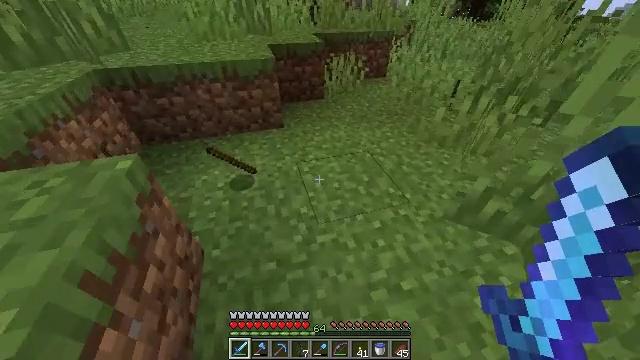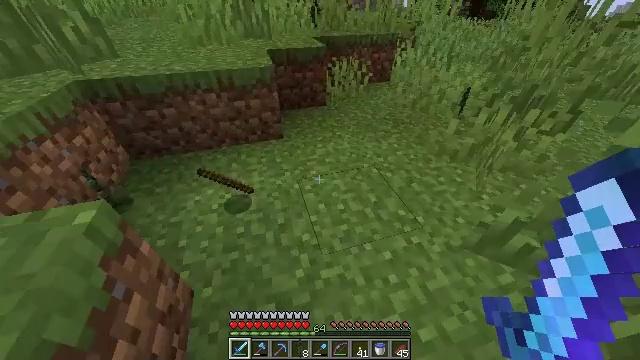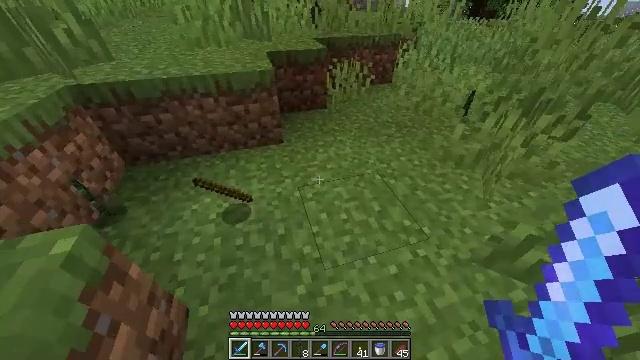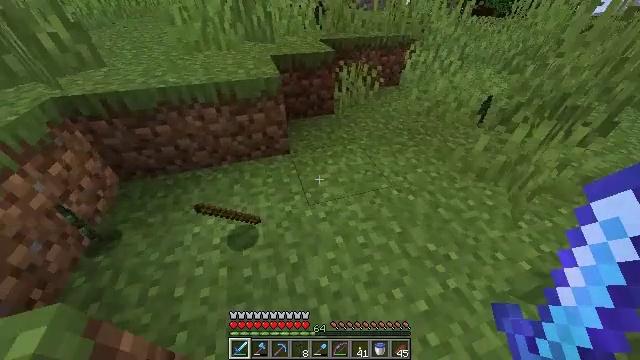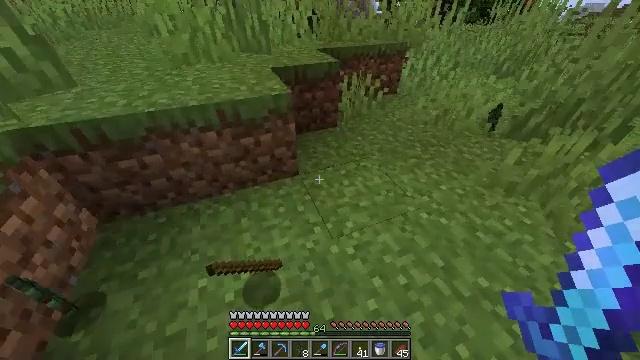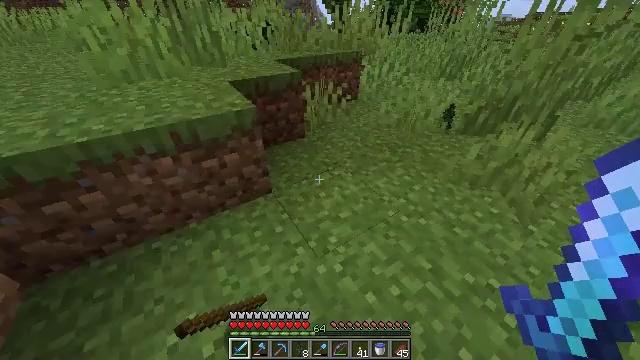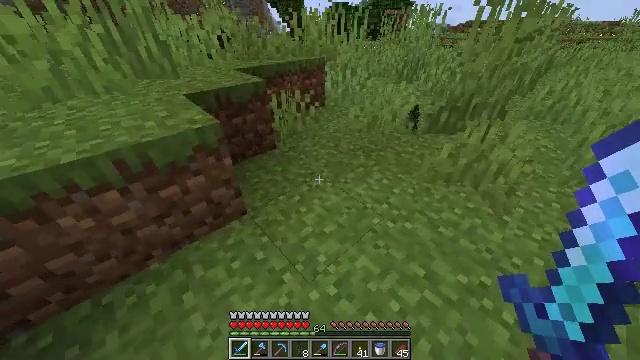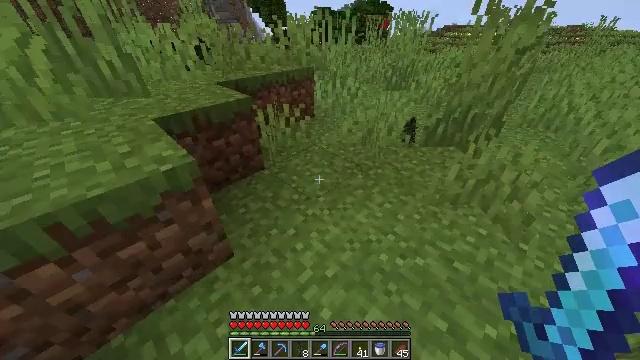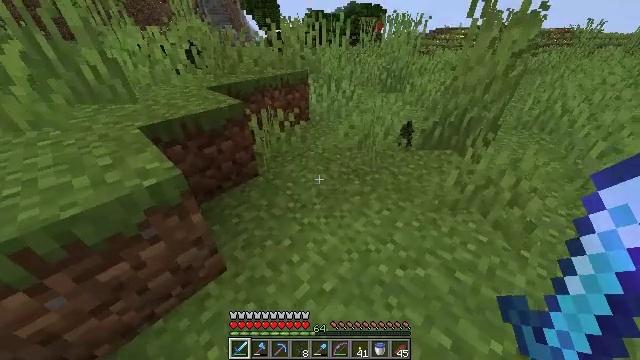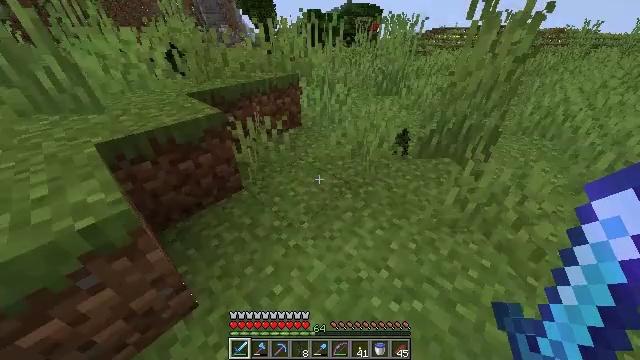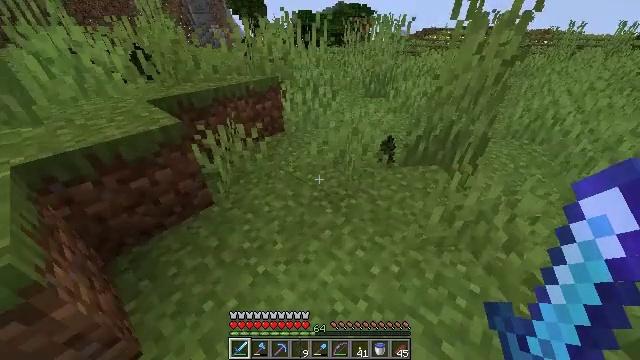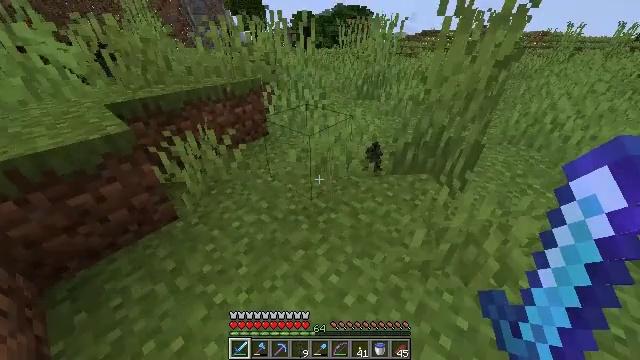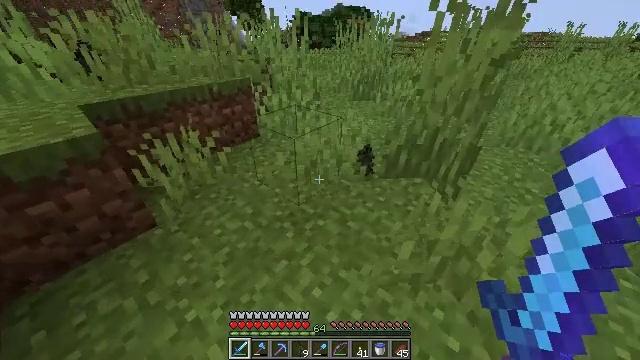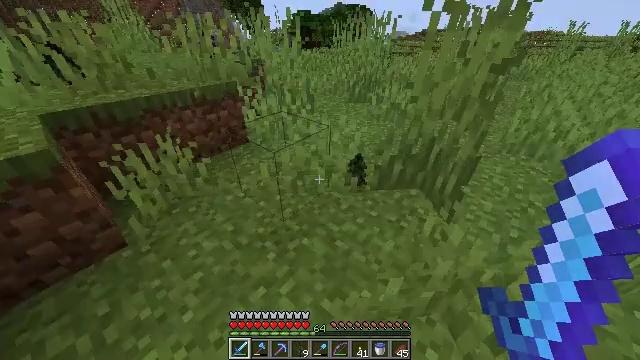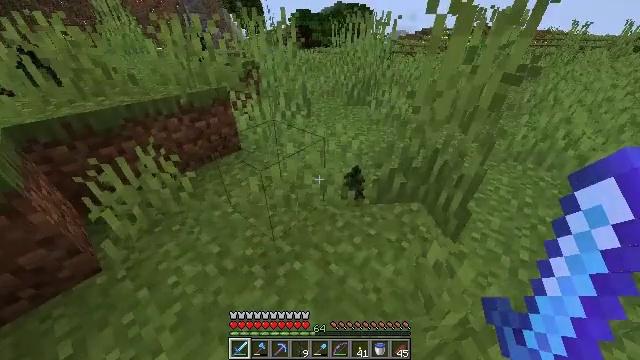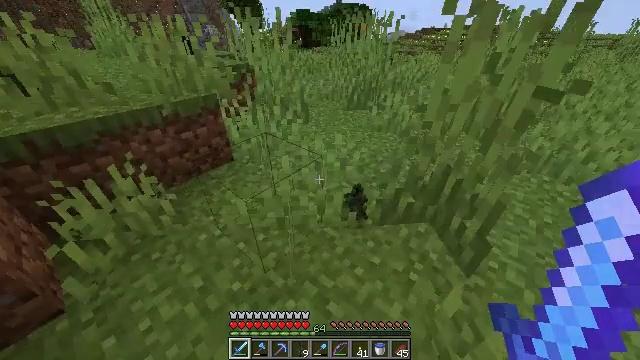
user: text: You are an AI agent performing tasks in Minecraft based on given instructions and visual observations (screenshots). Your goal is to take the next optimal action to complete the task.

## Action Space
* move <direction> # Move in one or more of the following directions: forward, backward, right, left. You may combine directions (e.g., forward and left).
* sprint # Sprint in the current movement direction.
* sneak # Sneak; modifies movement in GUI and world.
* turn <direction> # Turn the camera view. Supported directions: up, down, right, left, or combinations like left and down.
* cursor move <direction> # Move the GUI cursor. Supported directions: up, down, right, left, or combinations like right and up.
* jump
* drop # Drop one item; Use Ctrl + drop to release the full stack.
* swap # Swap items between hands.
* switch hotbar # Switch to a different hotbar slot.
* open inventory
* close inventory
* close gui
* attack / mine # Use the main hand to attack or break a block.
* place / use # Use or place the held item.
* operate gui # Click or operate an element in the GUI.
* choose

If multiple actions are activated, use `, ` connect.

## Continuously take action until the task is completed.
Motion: motion action
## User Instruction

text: Harvest melon from the farm.
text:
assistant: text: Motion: move forward, sprint
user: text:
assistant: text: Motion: move forward and move left, sprint
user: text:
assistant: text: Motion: move forward and move left, sprint
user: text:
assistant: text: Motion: move forward and move left, sprint, turn right and up
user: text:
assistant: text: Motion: move forward, sprint, turn right and up
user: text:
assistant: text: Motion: move forward, sprint, turn right and up
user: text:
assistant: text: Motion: move forward, sprint, turn right and up
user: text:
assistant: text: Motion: move forward and move right, sprint, turn right
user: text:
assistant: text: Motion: move forward and move right, sprint
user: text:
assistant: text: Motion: move forward and move right, sprint, turn right
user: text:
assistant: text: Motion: move forward and move right, sprint
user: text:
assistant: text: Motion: move forward and move right, sprint
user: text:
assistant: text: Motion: move forward, sprint
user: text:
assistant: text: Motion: move forward, sprint
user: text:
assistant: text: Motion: move forward, sprint
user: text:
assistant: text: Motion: move forward, sprint
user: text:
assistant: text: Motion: move forward, sprint, turn left and up
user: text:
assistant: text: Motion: move forward, sprint, turn left and up
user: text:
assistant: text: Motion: move forward, sprint, turn left
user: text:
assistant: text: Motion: move forward, sprint, turn left and up
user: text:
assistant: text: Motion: move forward and move left, sprint, turn left and up
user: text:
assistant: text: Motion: move forward and move left, sprint, turn left
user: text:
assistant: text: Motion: move forward and move left, sprint, jump
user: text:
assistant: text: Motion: move forward and move left, sprint, jump
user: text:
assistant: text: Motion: move forward, sprint, jump
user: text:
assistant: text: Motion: move forward, sprint
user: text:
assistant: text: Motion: move forward, sprint
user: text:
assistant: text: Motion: move forward, sprint, turn right and down
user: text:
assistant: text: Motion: move forward, sprint, turn right and down
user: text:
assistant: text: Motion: move forward, sprint, turn right and down